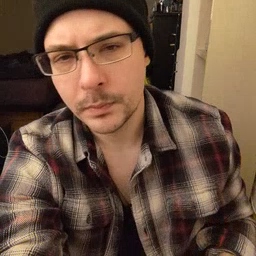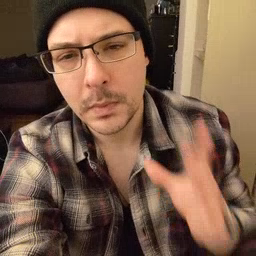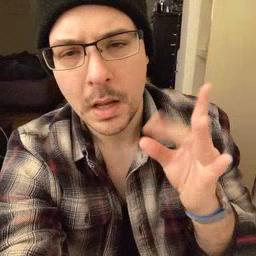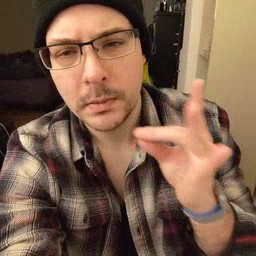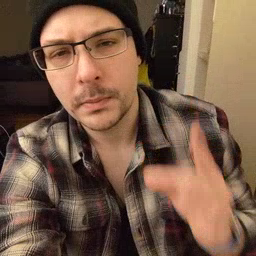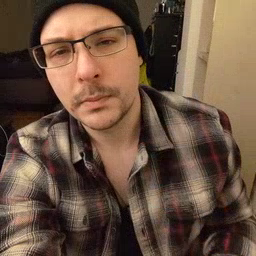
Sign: cat